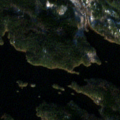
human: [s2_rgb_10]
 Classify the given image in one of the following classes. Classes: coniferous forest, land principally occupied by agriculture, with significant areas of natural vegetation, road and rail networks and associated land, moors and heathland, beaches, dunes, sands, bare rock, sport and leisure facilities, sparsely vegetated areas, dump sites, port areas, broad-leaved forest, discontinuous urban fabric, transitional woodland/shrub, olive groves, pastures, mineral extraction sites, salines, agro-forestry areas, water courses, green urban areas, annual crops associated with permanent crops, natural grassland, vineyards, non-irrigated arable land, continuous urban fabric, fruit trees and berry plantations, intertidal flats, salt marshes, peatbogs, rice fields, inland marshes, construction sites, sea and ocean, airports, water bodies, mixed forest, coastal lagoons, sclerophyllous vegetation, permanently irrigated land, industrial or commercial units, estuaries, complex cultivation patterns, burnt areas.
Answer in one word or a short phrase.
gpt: coniferous forest, mixed forest, transitional woodland/shrub, water bodies